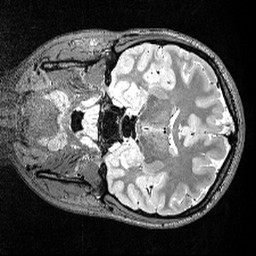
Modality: T2w
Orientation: coronal
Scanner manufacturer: siemens
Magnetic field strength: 3 T
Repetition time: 3.2 s
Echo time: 0.566 s